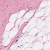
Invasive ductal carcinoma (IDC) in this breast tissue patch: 0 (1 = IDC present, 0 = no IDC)